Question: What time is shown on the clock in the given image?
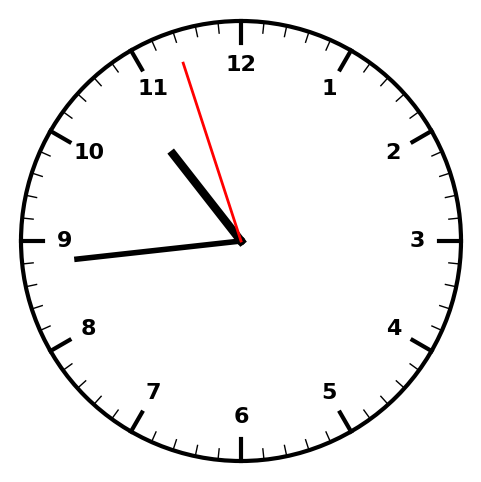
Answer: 10:43:57